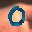
Label: 0